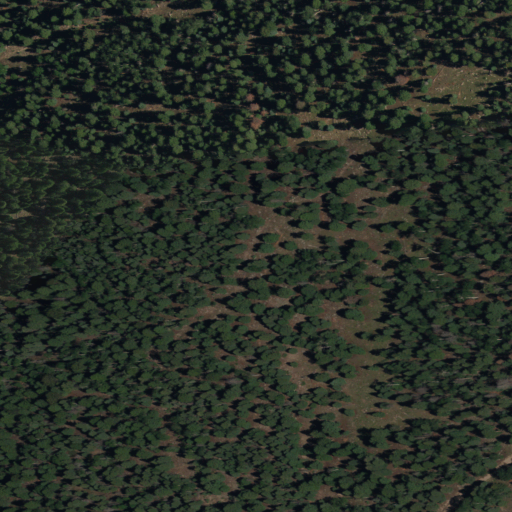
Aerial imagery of mountain in New Mexico named Mesa del Medio containing evergreen forest and woody wetlands